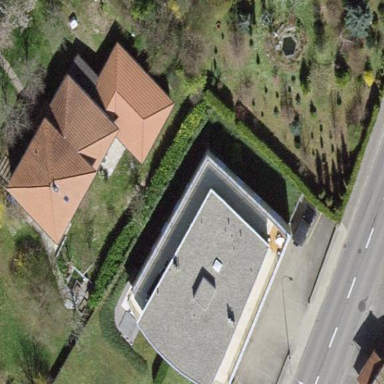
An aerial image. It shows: Apartment building with flat roof.